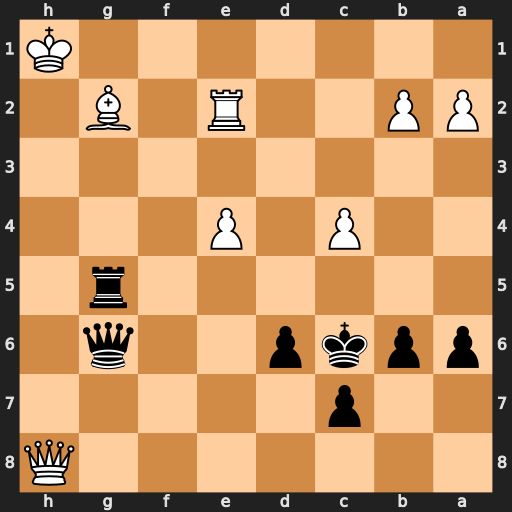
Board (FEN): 7Q/2p5/ppkp2q1/6r1/2P1P3/8/PP2R1B1/7K
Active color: b
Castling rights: -
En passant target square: -
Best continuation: Rh5+ Qxh5 Qxh5+